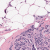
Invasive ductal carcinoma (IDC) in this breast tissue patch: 1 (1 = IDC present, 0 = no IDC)